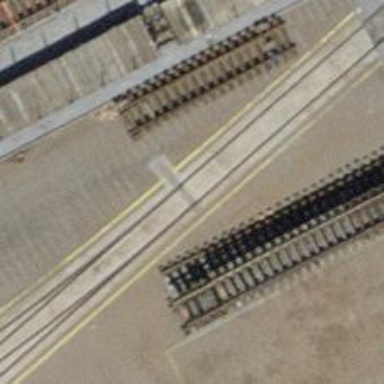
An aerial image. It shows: Railway switch.